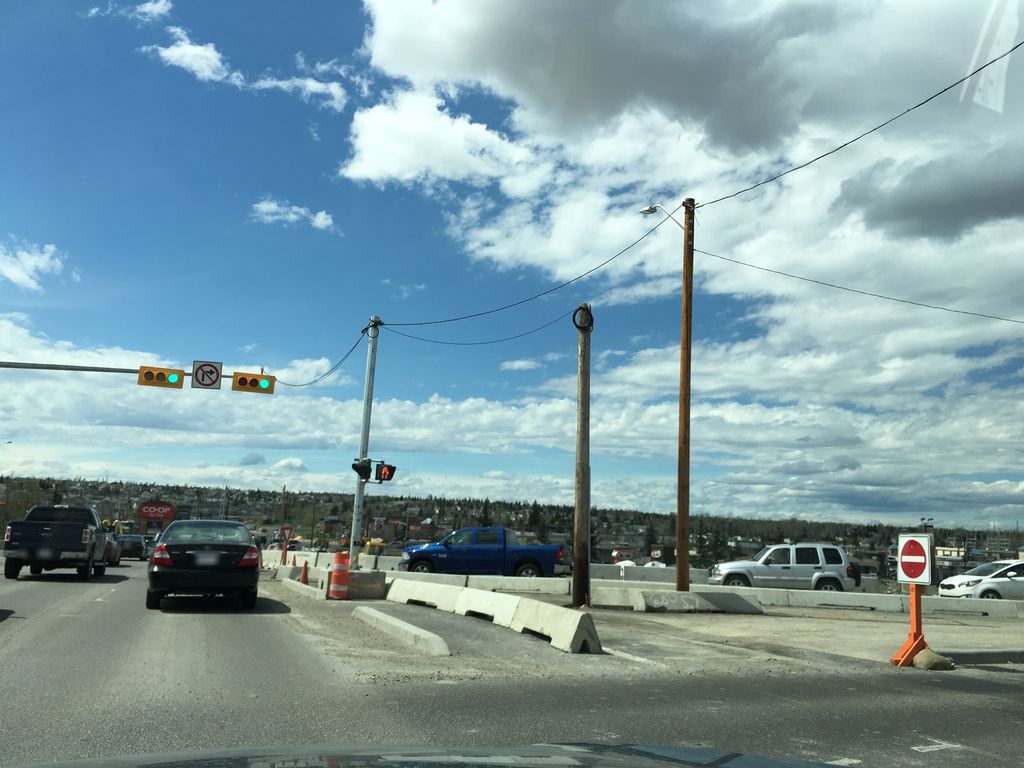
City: calgary